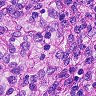
Metastatic tissue present: no